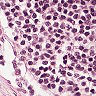
Metastatic tissue present: no